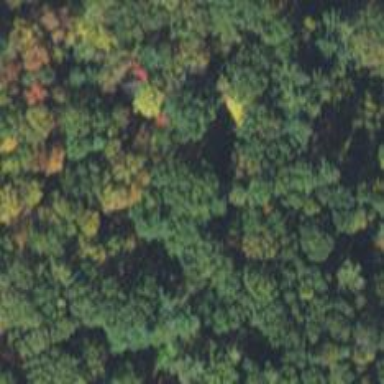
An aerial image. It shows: Nature reserve within forest area.